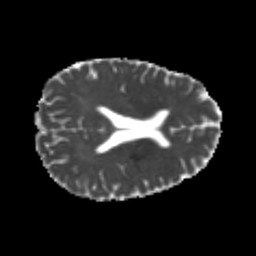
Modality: MD
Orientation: axial
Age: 20
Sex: male
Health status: healthy
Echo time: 0.074 s